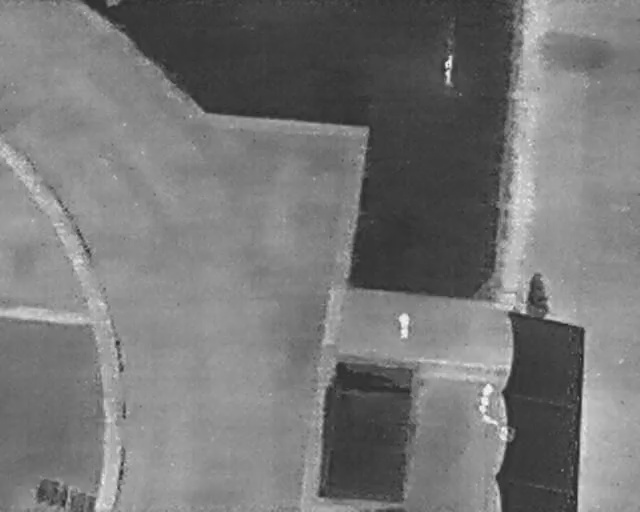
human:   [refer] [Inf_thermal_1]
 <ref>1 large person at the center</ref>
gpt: <box>[[60, 61, 65, 64, 2]]</box>